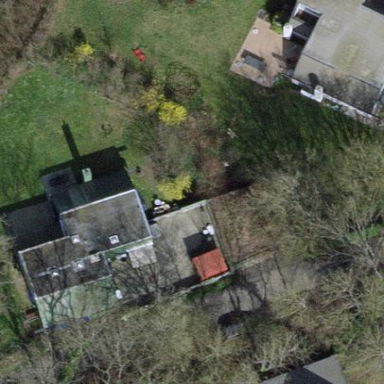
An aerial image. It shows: Garden surrounded by fence.